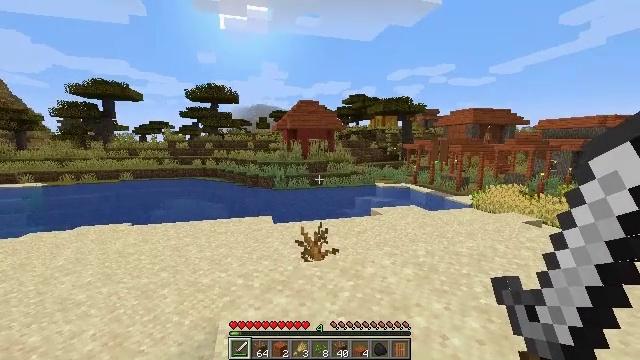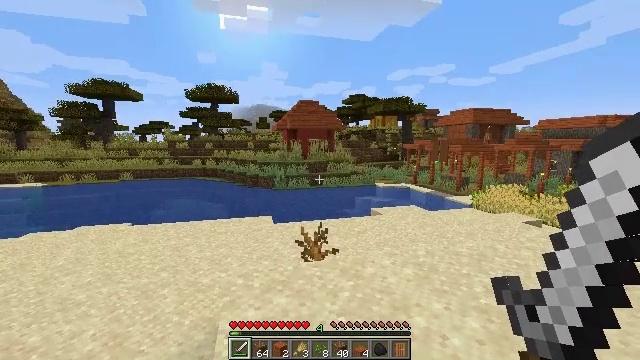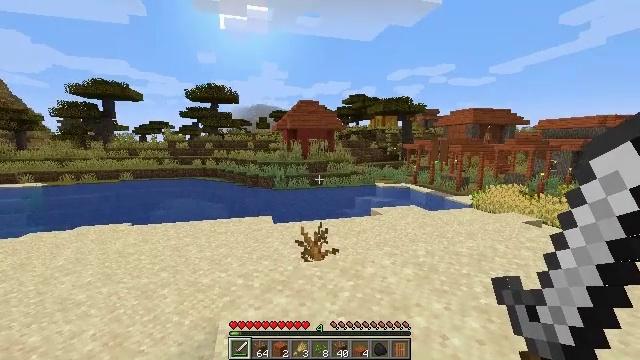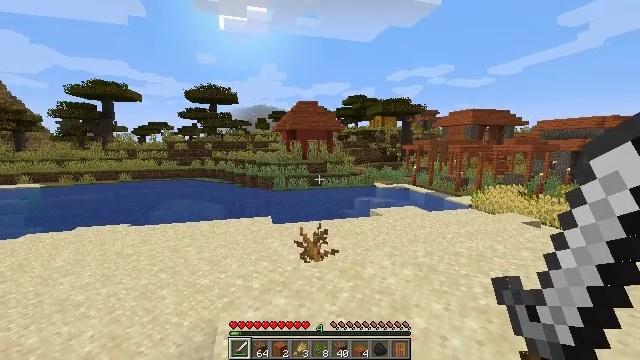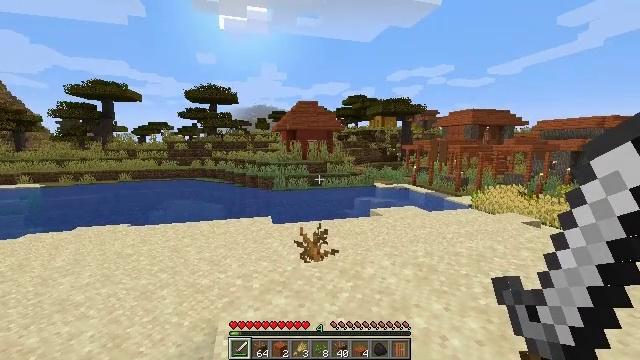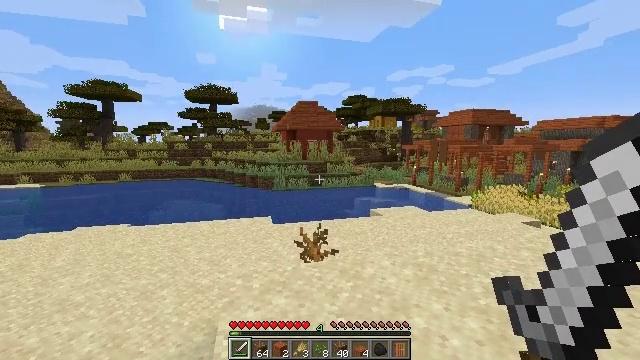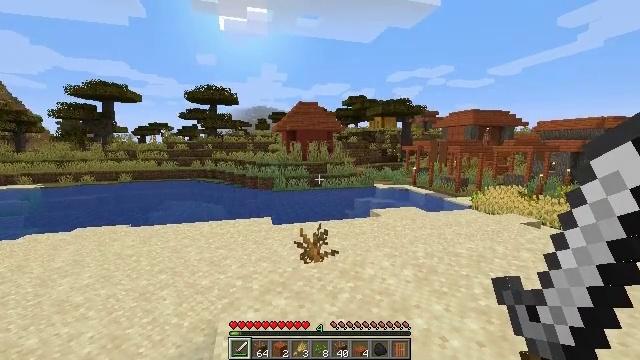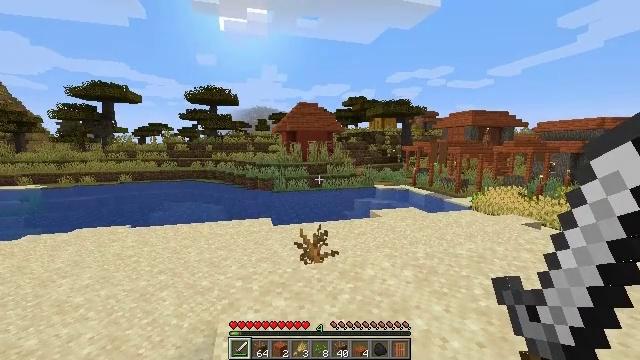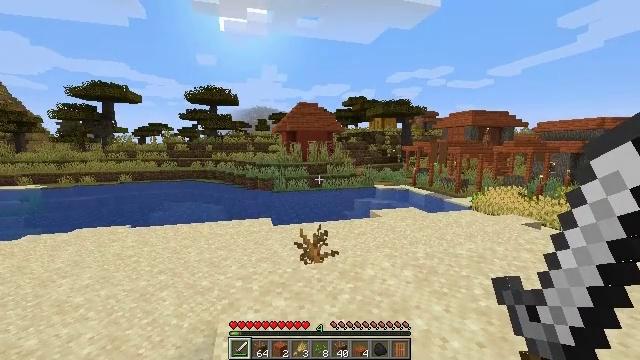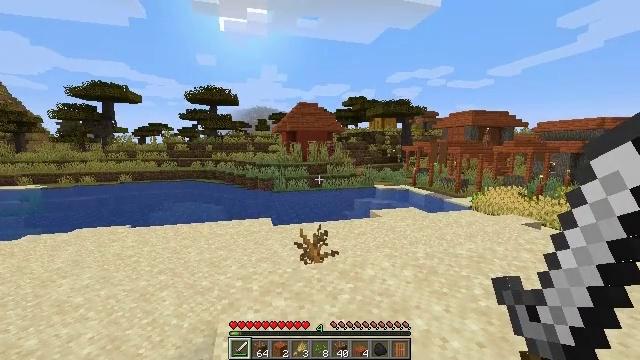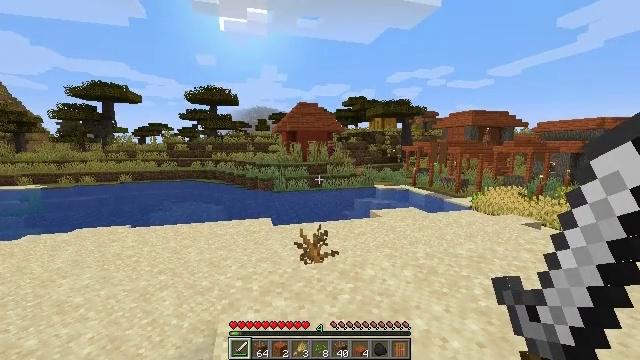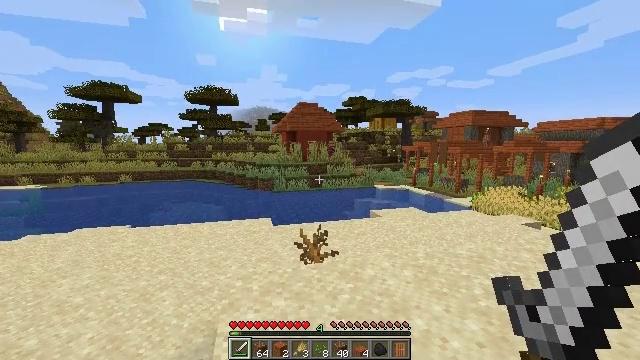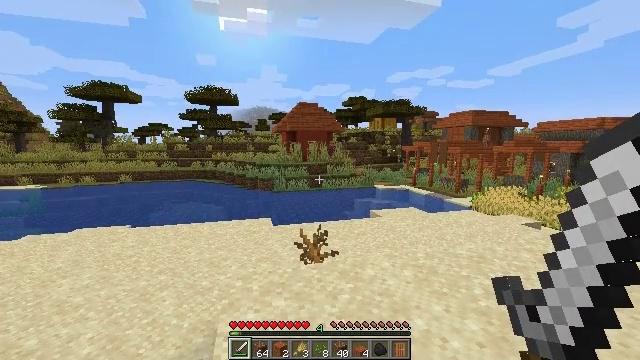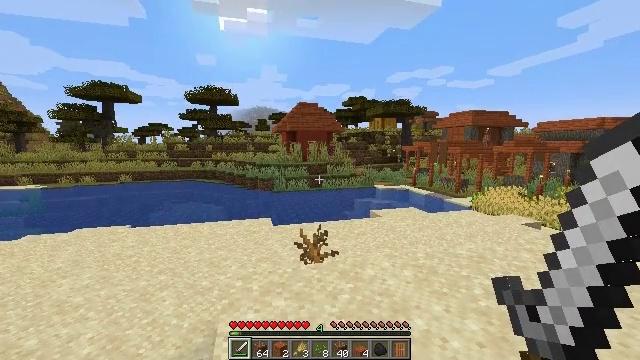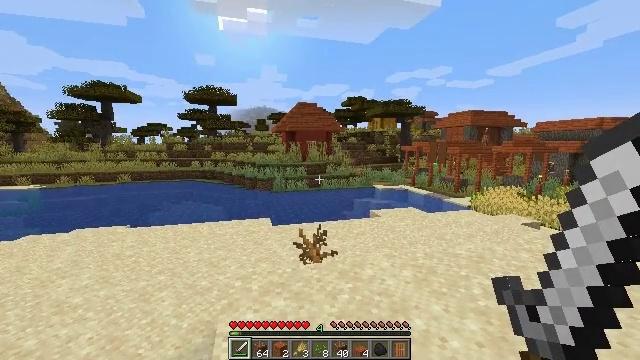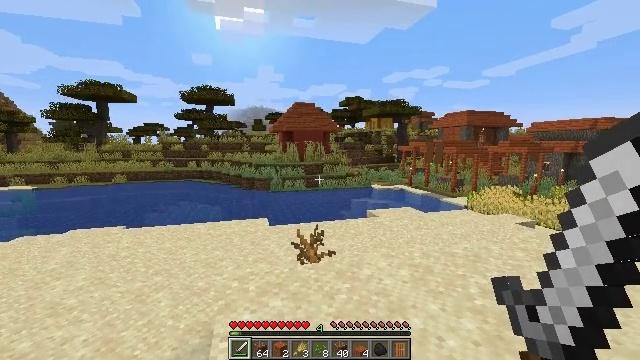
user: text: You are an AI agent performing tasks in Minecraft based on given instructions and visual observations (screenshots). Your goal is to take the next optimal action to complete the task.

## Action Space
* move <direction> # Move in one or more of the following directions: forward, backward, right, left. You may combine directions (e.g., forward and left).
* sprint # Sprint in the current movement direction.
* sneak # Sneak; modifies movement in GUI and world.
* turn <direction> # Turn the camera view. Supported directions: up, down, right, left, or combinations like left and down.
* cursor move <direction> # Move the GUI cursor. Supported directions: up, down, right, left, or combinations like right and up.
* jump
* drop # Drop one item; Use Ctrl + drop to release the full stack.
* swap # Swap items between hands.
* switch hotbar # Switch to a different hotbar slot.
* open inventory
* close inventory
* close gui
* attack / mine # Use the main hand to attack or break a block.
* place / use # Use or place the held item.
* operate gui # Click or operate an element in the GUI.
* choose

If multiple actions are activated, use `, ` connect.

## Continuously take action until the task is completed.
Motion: motion action
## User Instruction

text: Collect sand to make glass.
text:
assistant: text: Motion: no_op
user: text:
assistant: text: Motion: no_op
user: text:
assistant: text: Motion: no_op
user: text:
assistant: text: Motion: no_op
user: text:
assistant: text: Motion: no_op
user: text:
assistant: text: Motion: no_op
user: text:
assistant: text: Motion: no_op
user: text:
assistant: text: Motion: no_op
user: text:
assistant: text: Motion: no_op
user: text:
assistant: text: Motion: no_op
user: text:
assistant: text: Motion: no_op
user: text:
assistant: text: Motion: no_op
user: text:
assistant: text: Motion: no_op
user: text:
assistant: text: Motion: no_op
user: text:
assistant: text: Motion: no_op
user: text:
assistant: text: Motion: turn right
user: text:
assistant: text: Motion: turn right
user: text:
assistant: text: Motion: turn right
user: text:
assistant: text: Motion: no_op
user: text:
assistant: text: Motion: no_op
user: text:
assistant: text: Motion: no_op
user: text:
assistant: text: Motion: no_op
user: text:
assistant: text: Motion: no_op
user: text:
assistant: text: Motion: no_op
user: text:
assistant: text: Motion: no_op
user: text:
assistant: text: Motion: turn right
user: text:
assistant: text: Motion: turn right and up
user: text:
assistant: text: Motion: turn right
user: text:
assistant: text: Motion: turn right
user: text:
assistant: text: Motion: turn right and down